Field crop: maize
Growth stage: 2
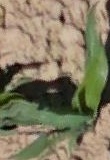
Species: maize